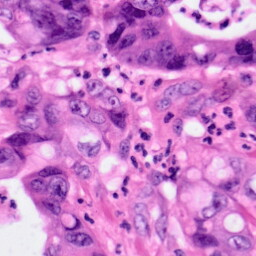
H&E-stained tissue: Pancreatic